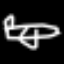
Label: airplane